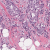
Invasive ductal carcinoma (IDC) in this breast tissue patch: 1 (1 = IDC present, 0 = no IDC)